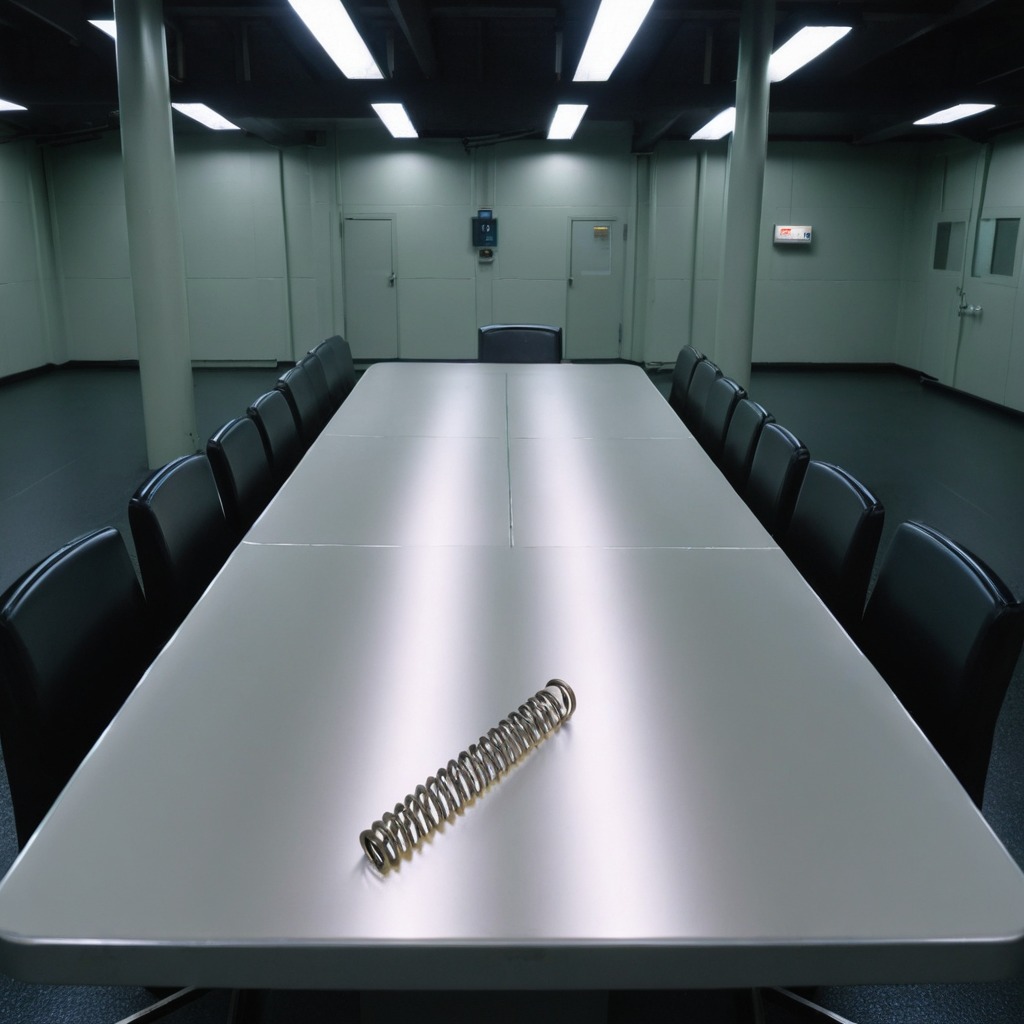
A coiled metal spring is lying on a clean empty table in a railway signal maintenance room lit by harsh overhead fluorescents photorealistic surface textures crisp shadows high dynamic range